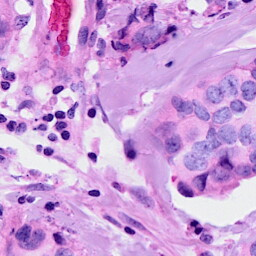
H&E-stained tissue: Breast